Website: apple
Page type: customer-info-address
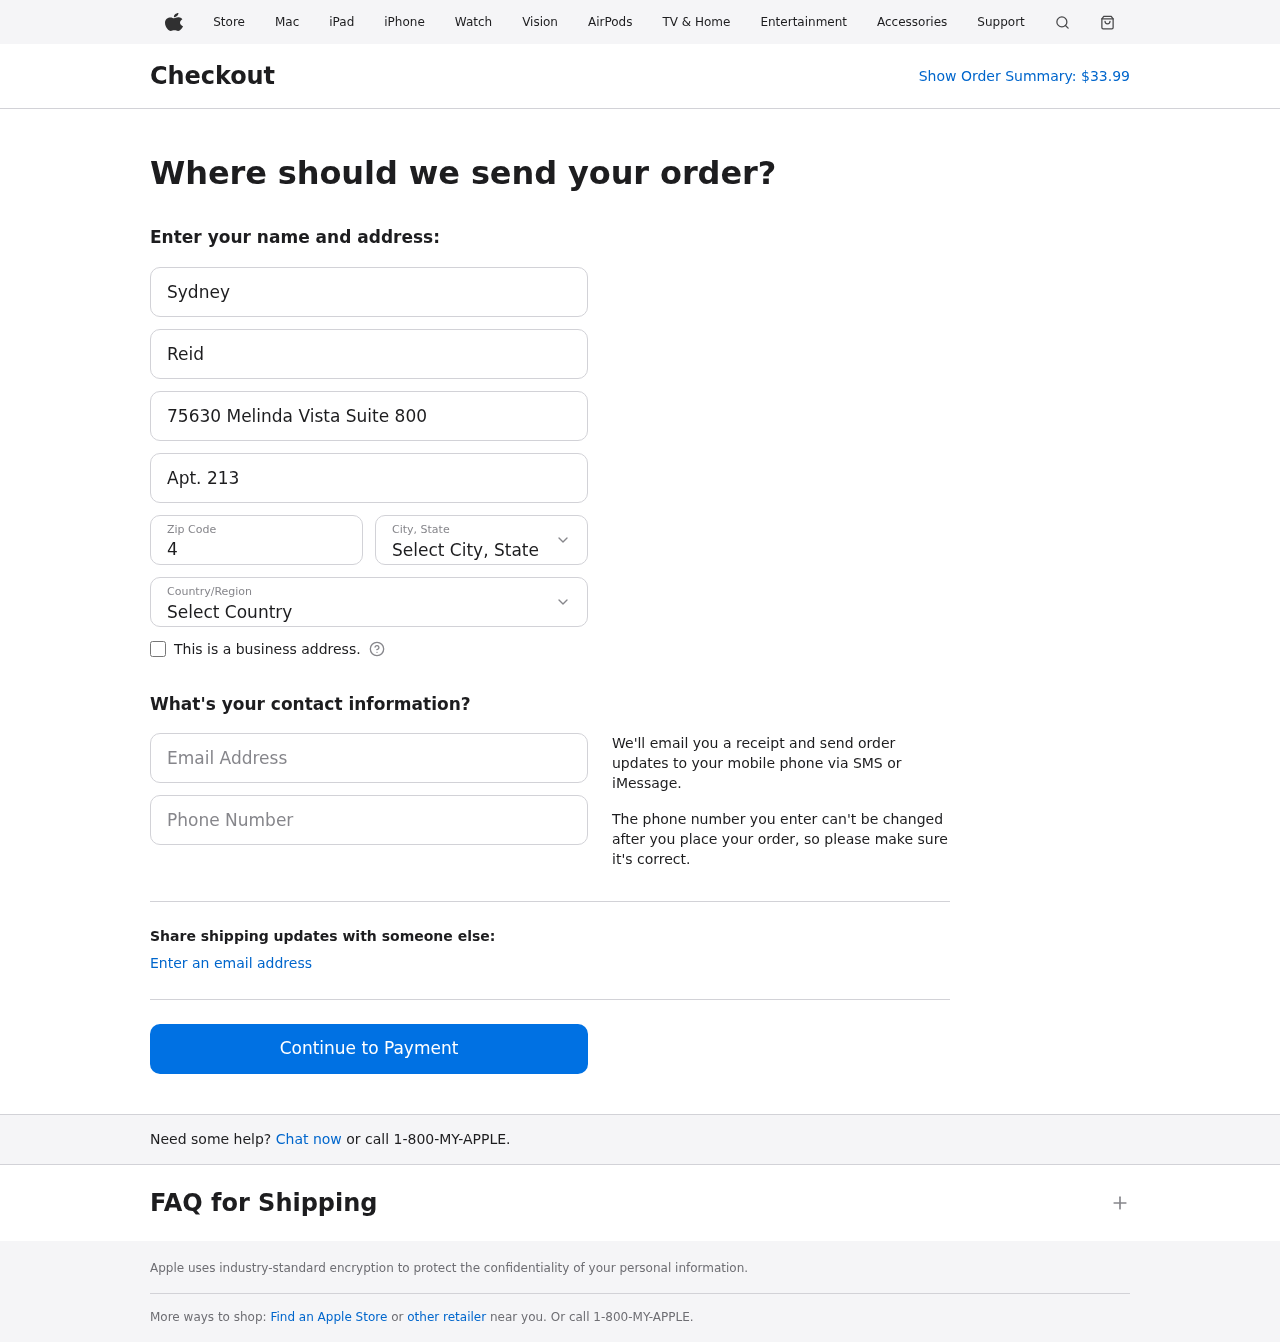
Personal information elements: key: PII_CITY_STATE
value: South Shelley, MH
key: PII_COUNTRY
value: United States
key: PII_EMAIL
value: sydneyreid@yahoo.com
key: PII_FIRSTNAME
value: Sydney
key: PII_LASTNAME
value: Reid
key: PII_PHONE
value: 6537566916
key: PII_POSTCODE
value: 41669
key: PII_STREET
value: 75630 Melinda Vista Suite 800
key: PII_STREET2
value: Apt. 213
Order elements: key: ORDER_TOTAL
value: $33.99